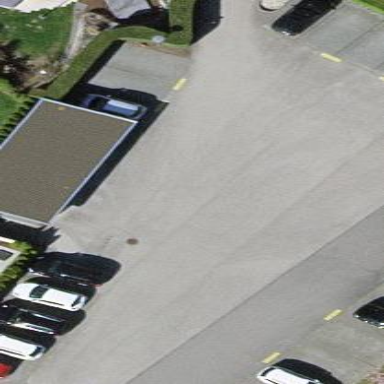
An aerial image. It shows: Carport building.